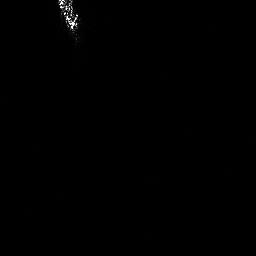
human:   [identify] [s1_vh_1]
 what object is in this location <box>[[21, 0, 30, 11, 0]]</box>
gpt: <ref>1 medium ship at the top left</ref>